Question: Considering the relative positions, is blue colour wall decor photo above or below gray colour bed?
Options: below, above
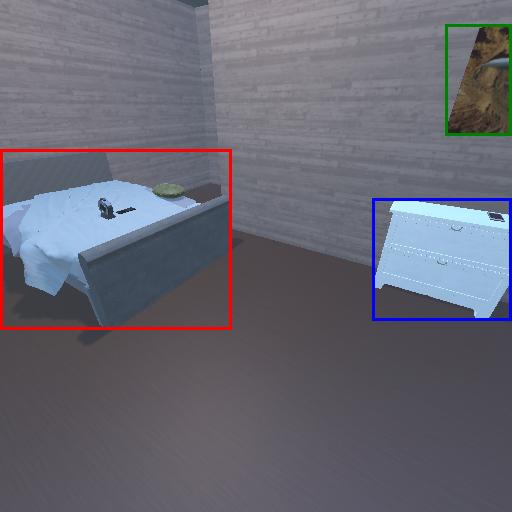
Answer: below